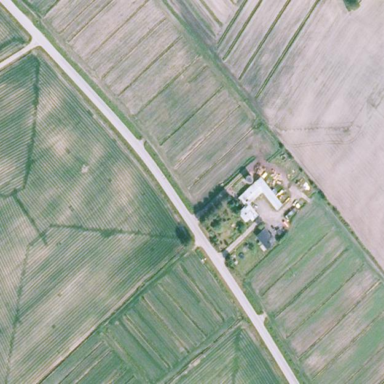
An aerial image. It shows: Farmyard area.